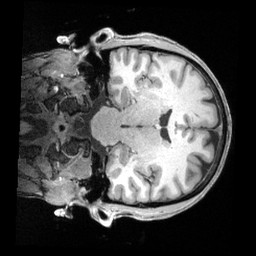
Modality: T1w
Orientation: coronal
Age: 46
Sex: male
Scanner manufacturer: siemens
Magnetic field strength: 3 T
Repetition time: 2.4 s
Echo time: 0.00195 s